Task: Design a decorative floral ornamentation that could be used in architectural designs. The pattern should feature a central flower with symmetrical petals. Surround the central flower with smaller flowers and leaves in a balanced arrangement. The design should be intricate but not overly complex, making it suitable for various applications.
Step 1102:
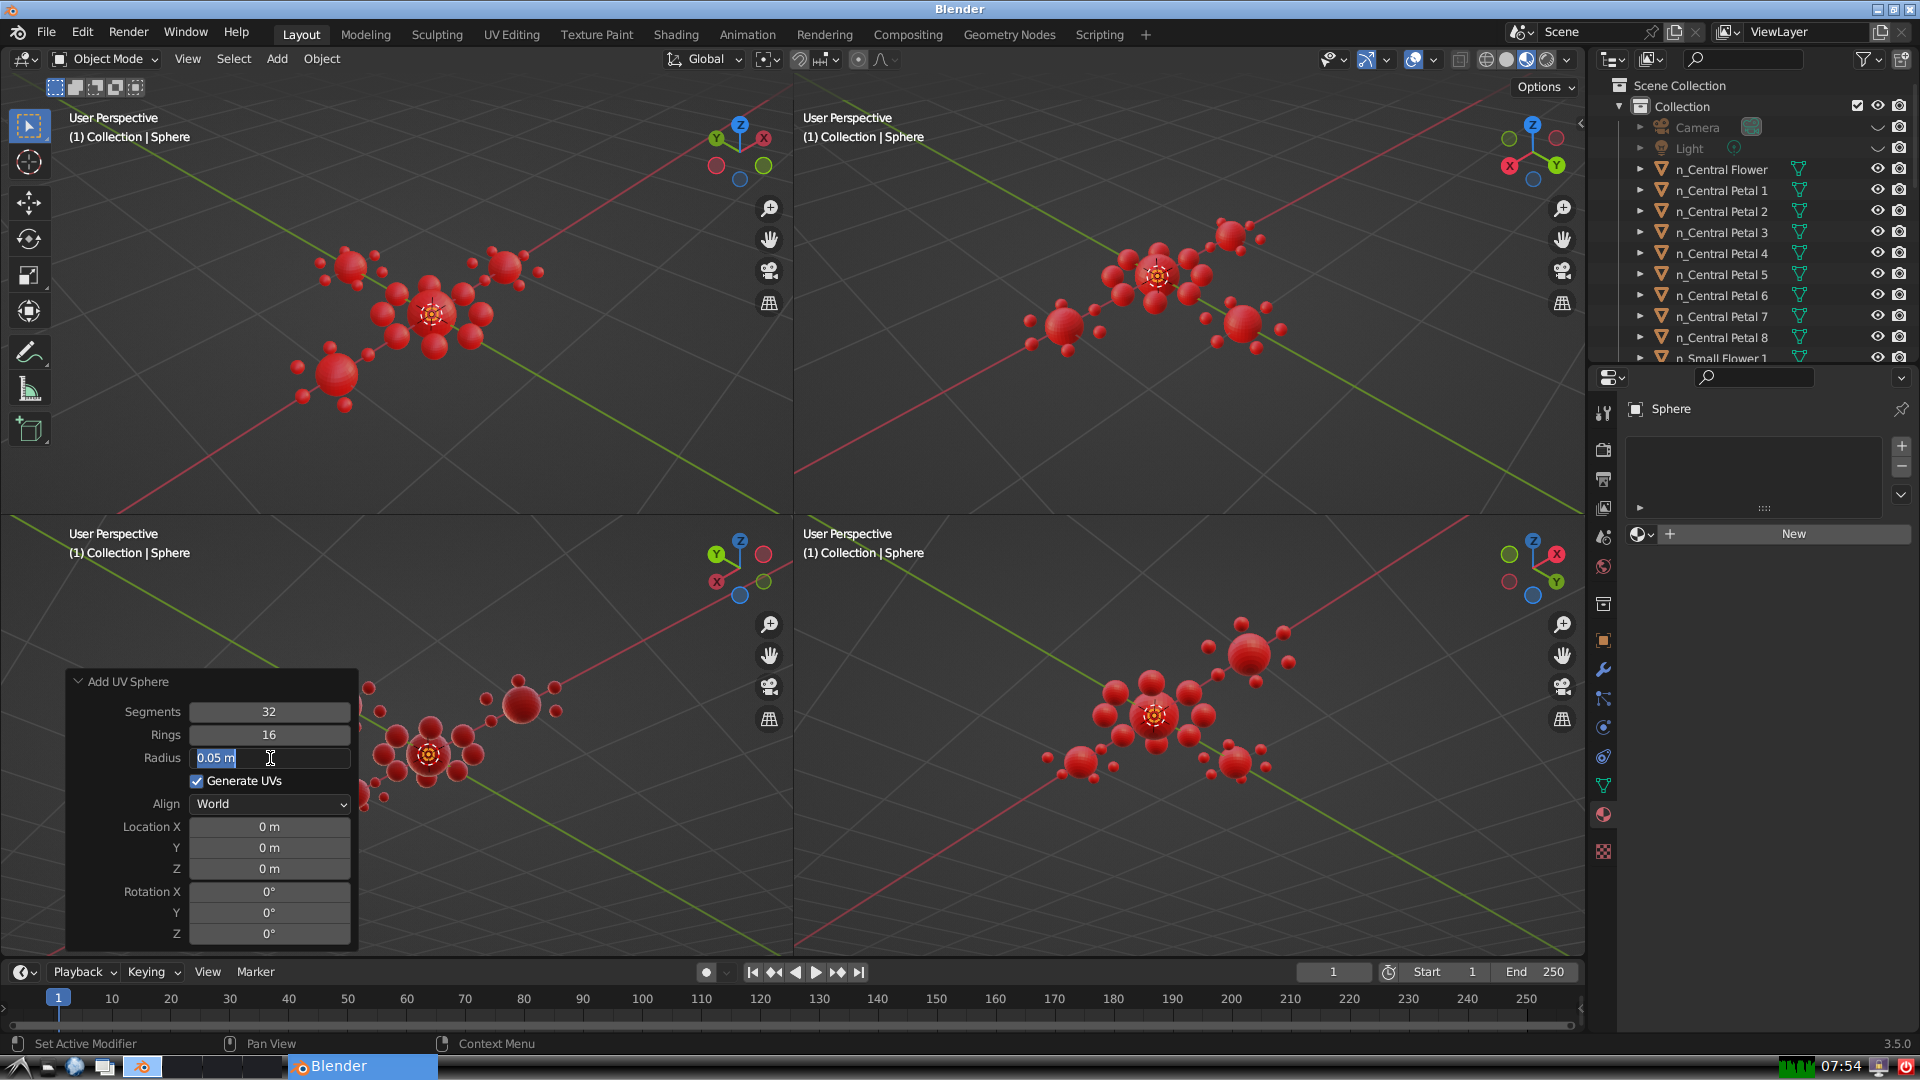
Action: input_text: 0.05